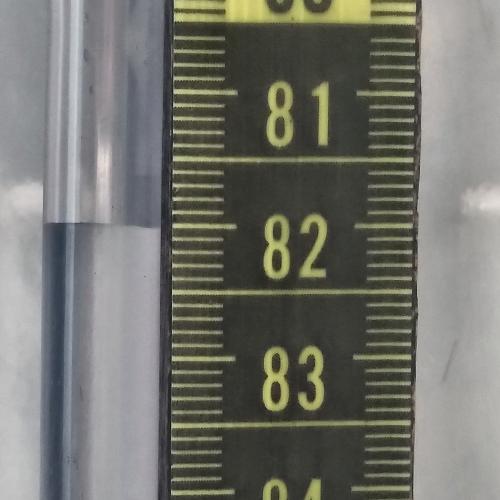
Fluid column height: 82.0 cm